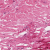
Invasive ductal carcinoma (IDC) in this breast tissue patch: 0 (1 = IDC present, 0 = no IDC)